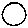
Label: circle